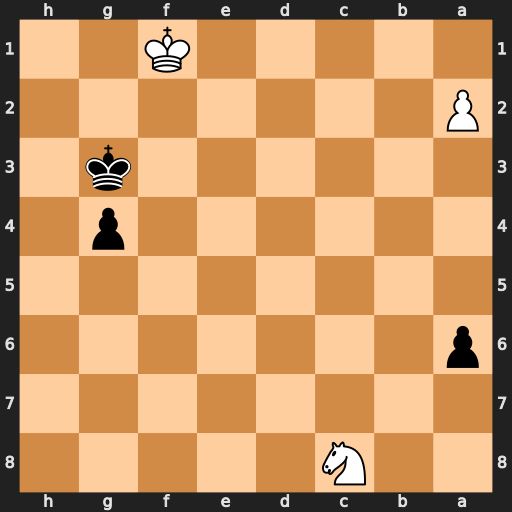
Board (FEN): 2N5/8/p7/8/6p1/6k1/P7/5K2
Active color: b
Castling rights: -
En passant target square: -
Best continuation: Kh2 Ne7 g3 Ke2 g2